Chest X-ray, PA view. Patient: 61 years old, sex F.
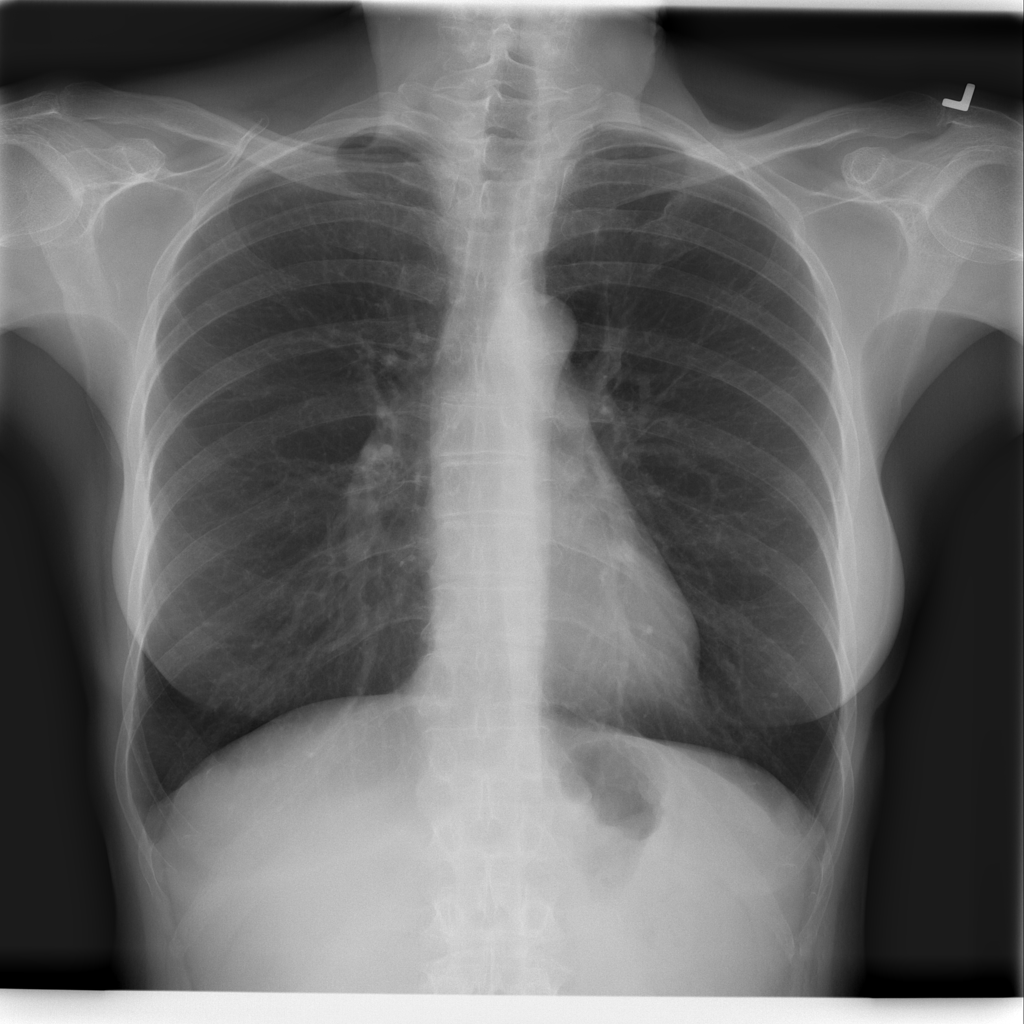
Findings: No Finding